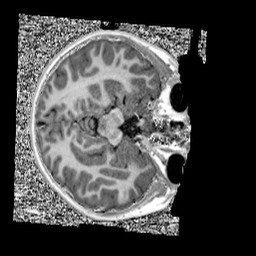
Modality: UNIT1
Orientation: axial
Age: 10
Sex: female
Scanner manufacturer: siemens
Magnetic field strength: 3 T
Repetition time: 4 s
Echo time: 0.00303 s